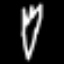
Label: fork